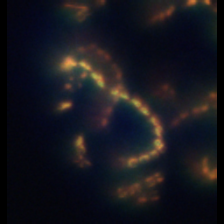
Taxon: Chaetoceros
Group: Diatoms